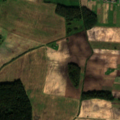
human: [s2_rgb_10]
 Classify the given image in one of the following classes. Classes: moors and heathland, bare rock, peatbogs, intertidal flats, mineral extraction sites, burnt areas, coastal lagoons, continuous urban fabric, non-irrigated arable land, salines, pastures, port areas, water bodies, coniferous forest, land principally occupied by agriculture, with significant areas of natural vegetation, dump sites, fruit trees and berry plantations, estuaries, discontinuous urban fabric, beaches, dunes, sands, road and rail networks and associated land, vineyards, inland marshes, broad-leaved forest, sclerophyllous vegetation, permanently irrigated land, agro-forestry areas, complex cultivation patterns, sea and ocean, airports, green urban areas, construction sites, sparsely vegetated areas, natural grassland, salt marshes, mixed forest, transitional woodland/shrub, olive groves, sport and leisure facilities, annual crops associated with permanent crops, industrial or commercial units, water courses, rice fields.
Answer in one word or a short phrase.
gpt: discontinuous urban fabric, non-irrigated arable land, complex cultivation patterns, broad-leaved forest, mixed forest